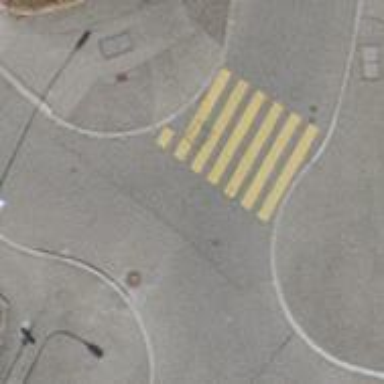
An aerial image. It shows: Footway with asphalt surface and zebra crossing.